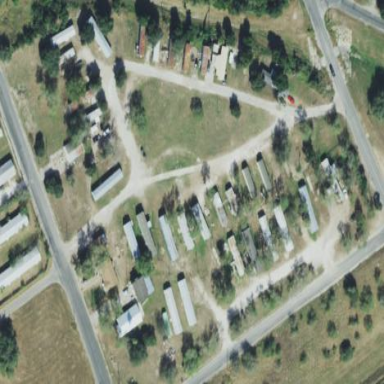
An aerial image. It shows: Mobile residential area.